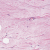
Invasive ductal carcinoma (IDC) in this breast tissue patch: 0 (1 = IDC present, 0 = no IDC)